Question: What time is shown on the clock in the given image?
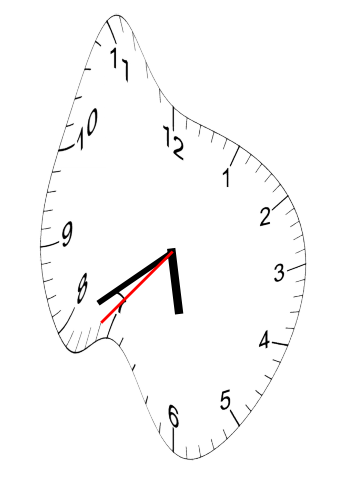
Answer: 05:39:37